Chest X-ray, PA view. Patient: 44 years old, sex F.
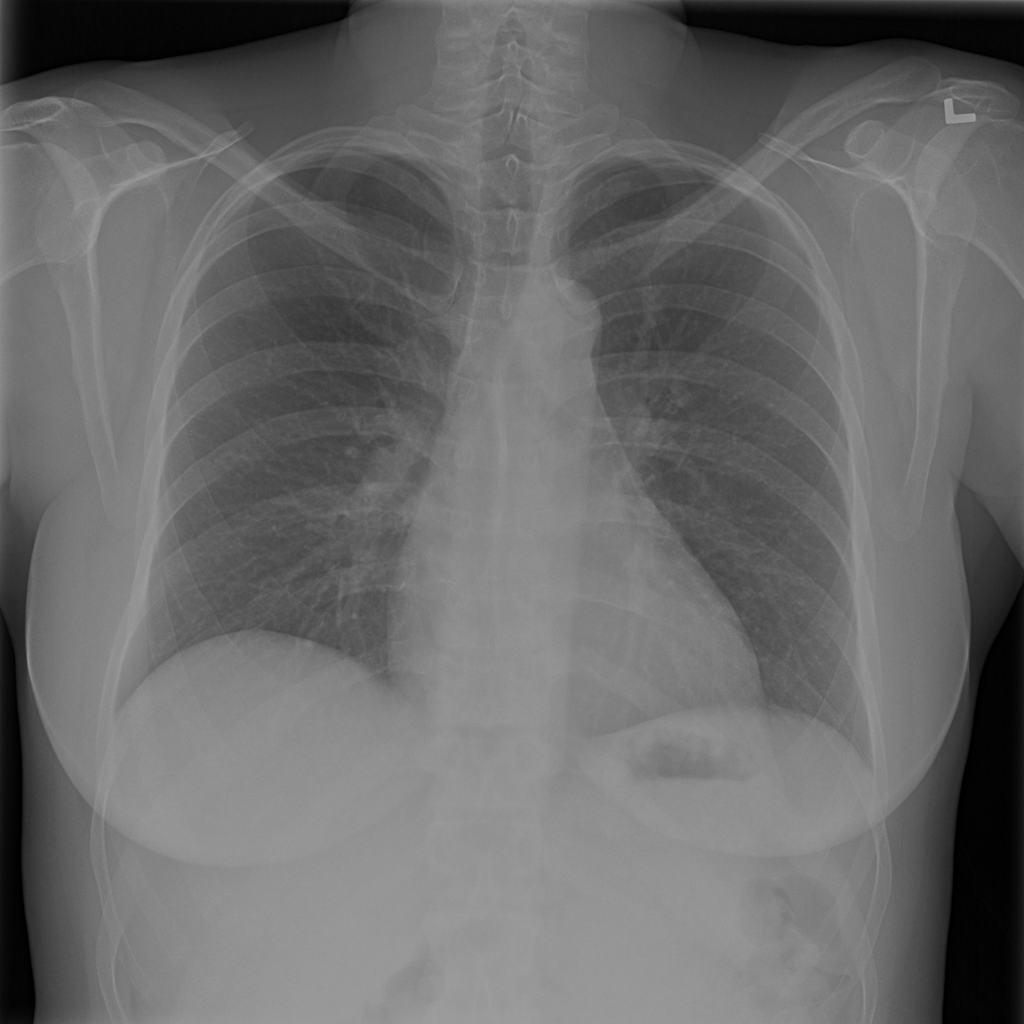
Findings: No Finding